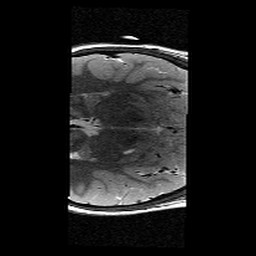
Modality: T2w
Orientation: axial
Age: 9
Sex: female
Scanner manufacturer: siemens
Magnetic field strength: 3 T
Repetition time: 9.23 s
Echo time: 0.067 s